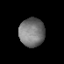
Tissue: prostate
Cell type: Epithelial cells
Senescence score: 0.6848
Nuclear area (px): 713
Mean DAPI intensity: 118.102